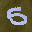
Label: 5